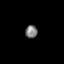
Tissue: prostate
Cell type: Myeloid cells
Senescence score: 0.3467
Nuclear area (px): 154
Mean DAPI intensity: 125.11